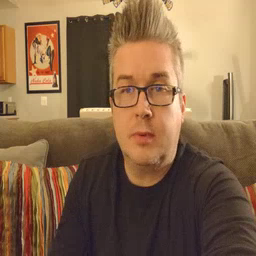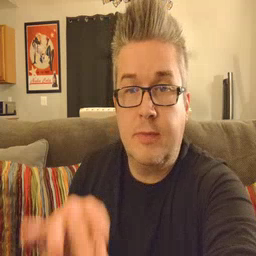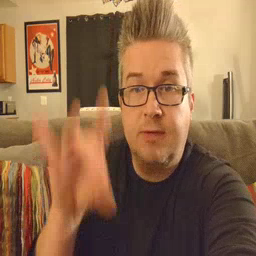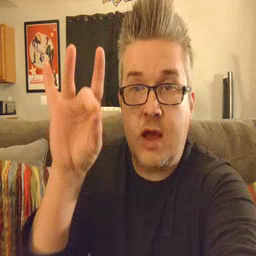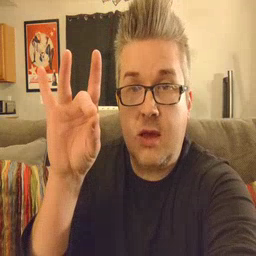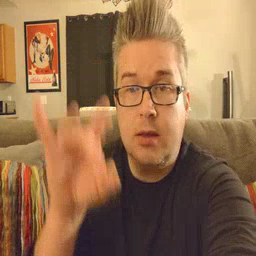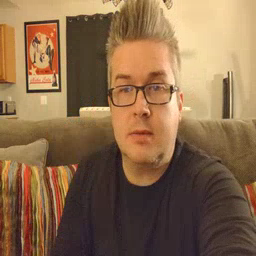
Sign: find